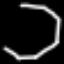
Label: octagon